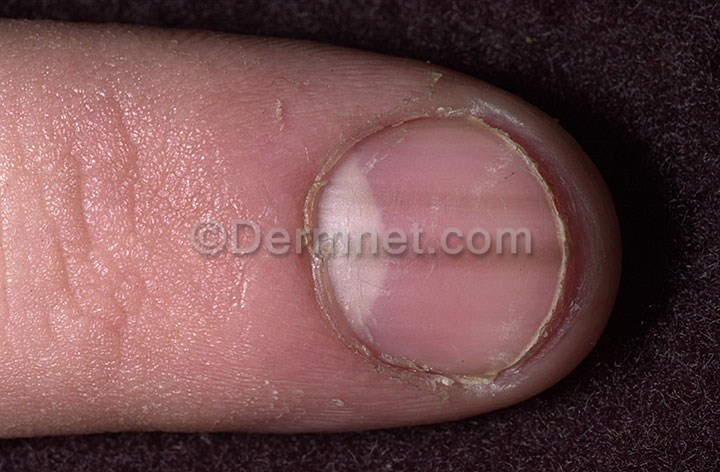
Disease: Nail Fungus and other Nail Disease